Question: QT 5.2.1
Win7 64-bit
I'm using QFileDialog to choose a filename
-
For some reason, I can't choose a file that's marked "read-only".

If I pass the option for "DontUseNativeDialog", then I select a read-only file. However, that is less than ideal. AFAICT, there's no reason that I shouldn't be able to choose a read-only file with the native dialog. Is this just a bug in the windows implementation, or am I missing something?
Relevant code for creating the dialog:
'''
// create a generic FileDialog
QFileDialog dialog(NULL, tr("Select a disk image"));
dialog.setNameFilter(tr("Image Files (*.img *.IMG);;*.*"));
dialog.setFileMode(QFileDialog::AnyFile); // should be default
dialog.setViewMode(QFileDialog::Detail); // should be default
dialog.setAcceptMode(QFileDialog::AcceptOpen); // should be default
dialog.setOption(QFileDialog::DontConfirmOverwrite, true);
QString fileLocation = NULL;
if (dialog.exec())
{
// selectedFiles returns a QStringList - only expecting 1 filename,
// so use the zero'th element from that list
fileLocation = (dialog.selectedFiles())[0];
}
'''
Complete test project is pasted here:
<URL>
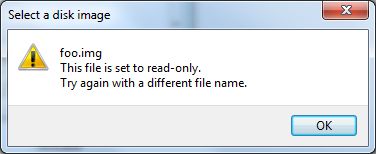
Answer: It's a bug in QT5.2.1. It's supposedly fixed in 5.3 alpha.
<URL>